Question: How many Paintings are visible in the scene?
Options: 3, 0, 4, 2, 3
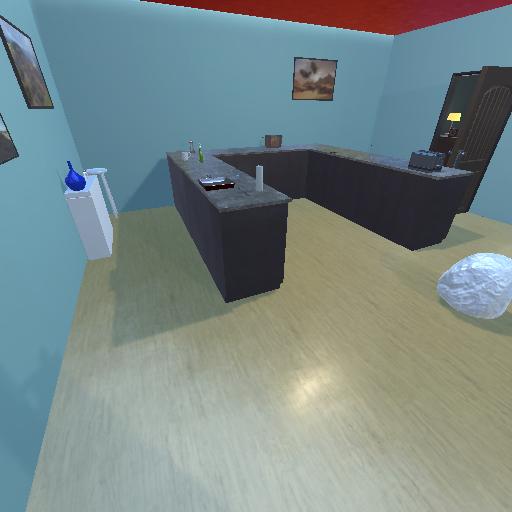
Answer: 3